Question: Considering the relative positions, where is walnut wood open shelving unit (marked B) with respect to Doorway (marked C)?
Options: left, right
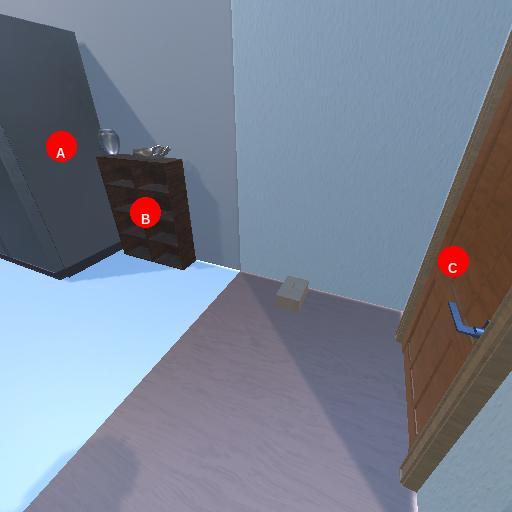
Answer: left